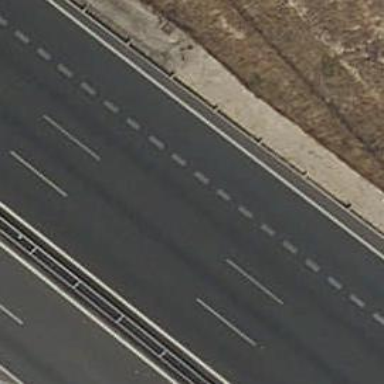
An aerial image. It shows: Asphalt motorway.